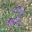
Label: 2